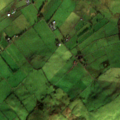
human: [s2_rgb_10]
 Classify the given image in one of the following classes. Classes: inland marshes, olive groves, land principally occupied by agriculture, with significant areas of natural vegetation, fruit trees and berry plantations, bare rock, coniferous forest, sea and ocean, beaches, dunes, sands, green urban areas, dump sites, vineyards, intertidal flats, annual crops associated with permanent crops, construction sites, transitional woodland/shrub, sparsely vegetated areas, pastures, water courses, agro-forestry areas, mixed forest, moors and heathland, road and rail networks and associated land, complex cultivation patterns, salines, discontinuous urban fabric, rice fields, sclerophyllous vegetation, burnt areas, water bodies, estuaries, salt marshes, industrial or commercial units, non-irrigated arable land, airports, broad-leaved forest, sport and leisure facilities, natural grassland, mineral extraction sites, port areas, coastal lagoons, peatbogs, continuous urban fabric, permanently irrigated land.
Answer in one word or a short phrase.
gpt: pastures, mixed forest